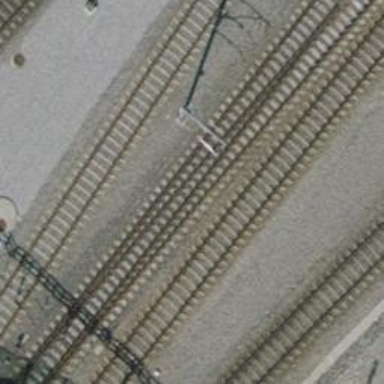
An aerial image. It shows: Rail tunnel with electrified contact line. There is one track running through the tunnel.